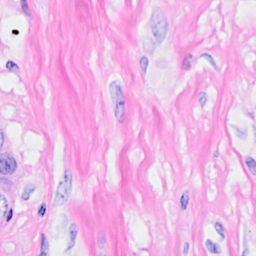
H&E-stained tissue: Breast